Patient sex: M
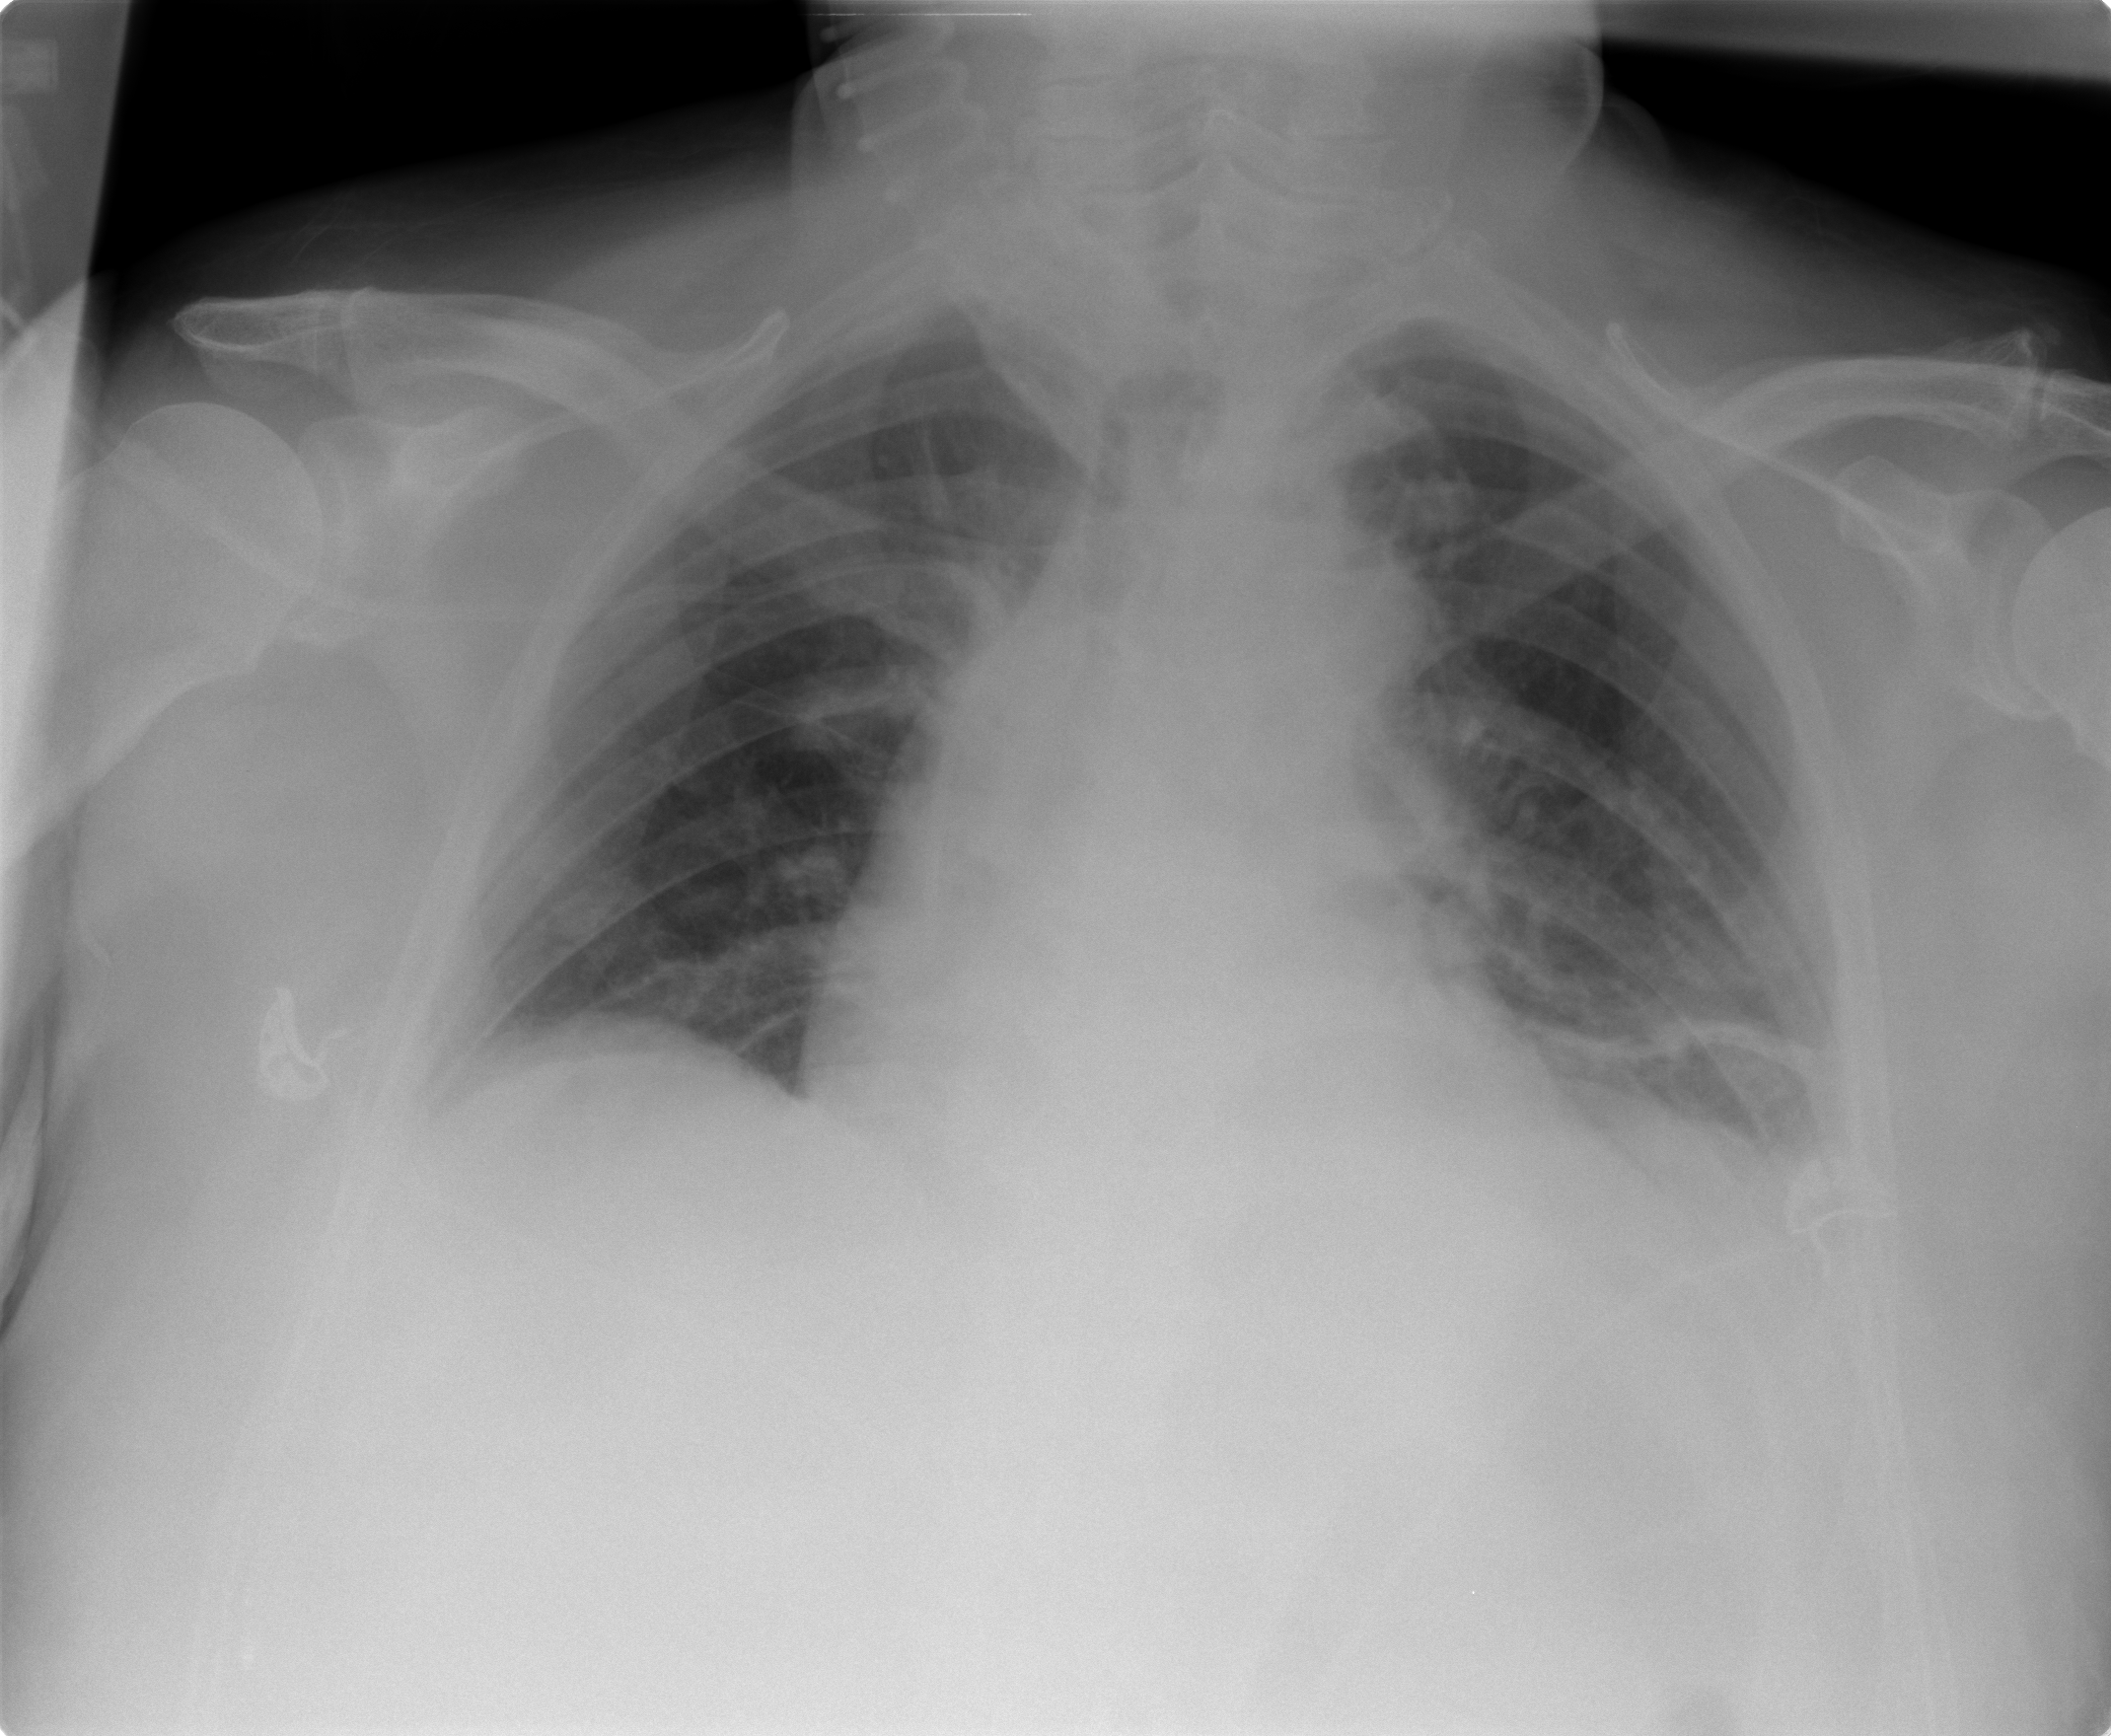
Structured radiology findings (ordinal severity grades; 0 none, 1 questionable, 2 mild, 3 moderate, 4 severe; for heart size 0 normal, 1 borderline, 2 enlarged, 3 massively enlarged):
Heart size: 2
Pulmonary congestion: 2
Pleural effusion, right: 0
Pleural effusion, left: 2
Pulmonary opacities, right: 0
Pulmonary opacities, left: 2
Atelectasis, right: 0
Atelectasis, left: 2